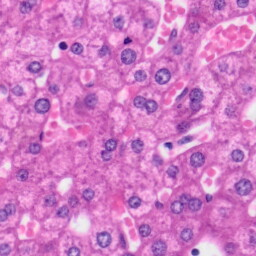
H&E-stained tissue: Liver